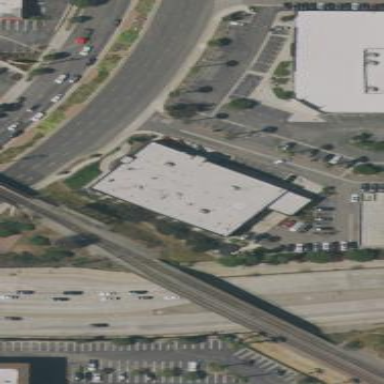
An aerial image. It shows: Commercial building used for cars.